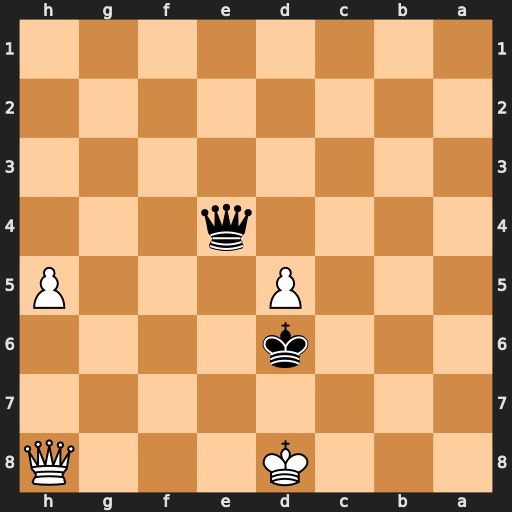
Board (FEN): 3K3Q/8/3k4/3P3P/4q3/8/8/8
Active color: b
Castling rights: -
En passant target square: -
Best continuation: Qe7+ Kc8 Qc7#